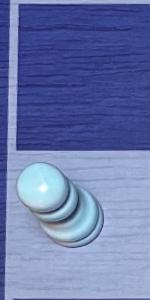
Label: Pawn_White